RGB frame:
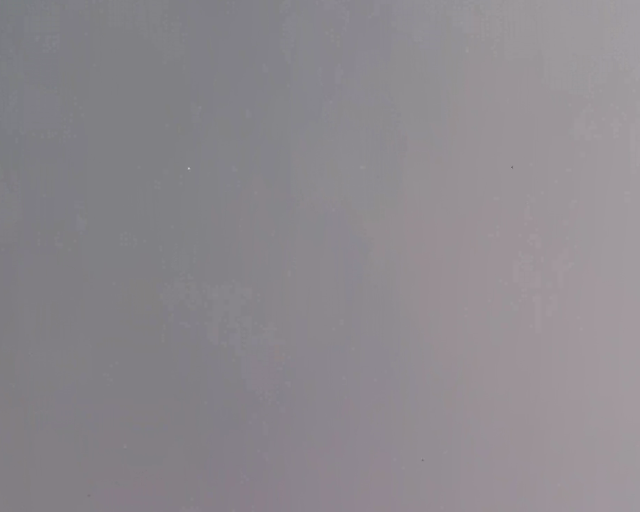
Thermal frame:
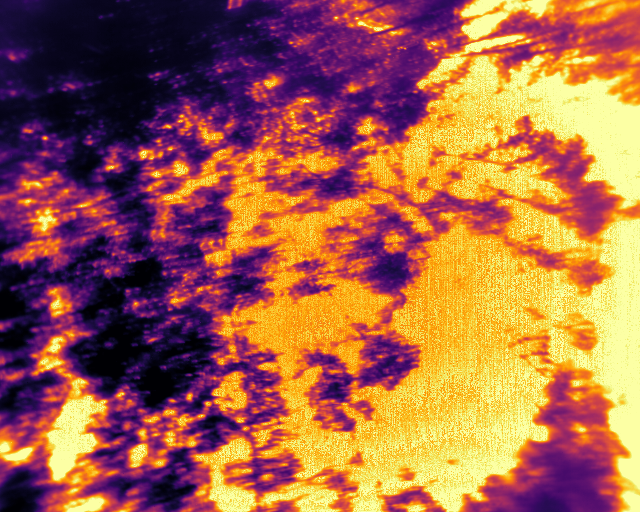
Captured: 2026-02-27 02:39:20
Pixels at or above 80 °C: 250362 (fraction of frame: 0.764)